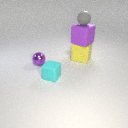
large purple rubber cube below small gray rubber sphere